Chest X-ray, PA view. Patient: 57 years old, sex M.
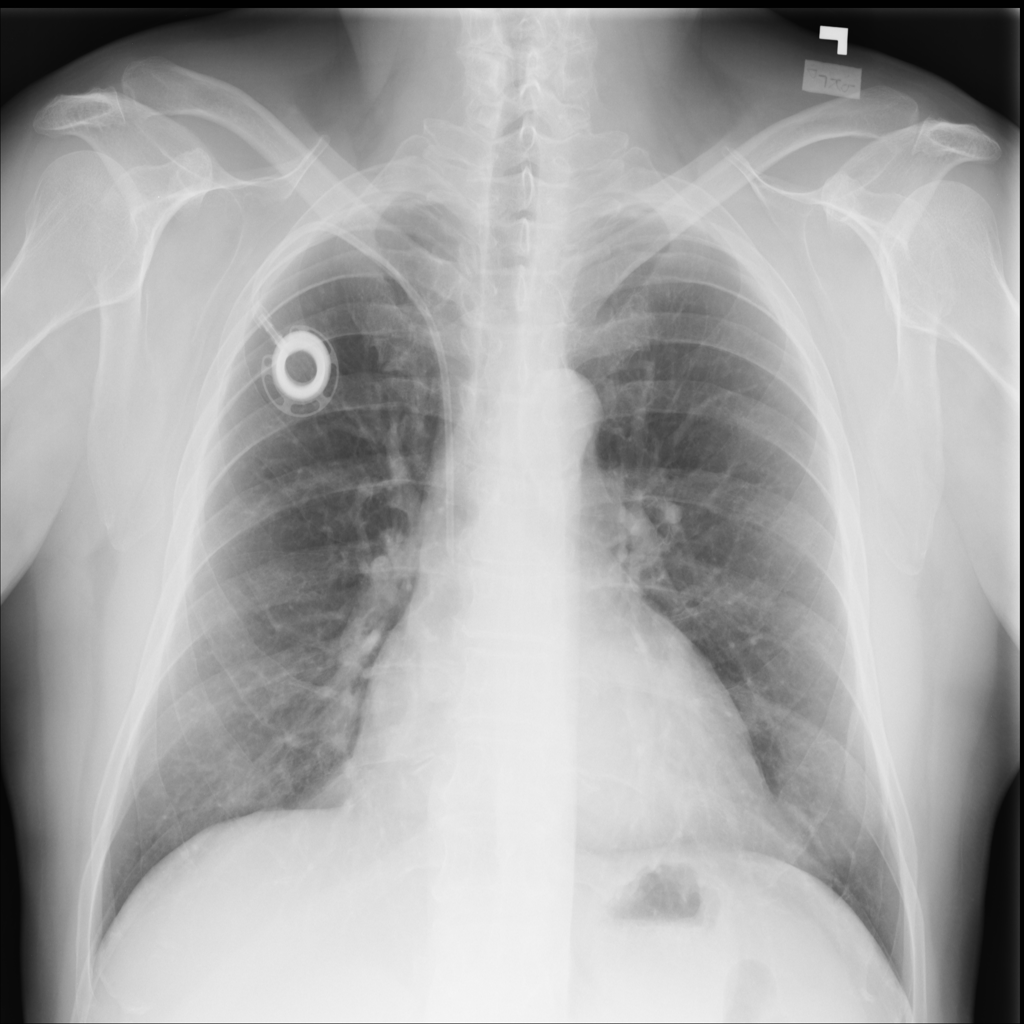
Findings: No Finding